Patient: sex F, age 51
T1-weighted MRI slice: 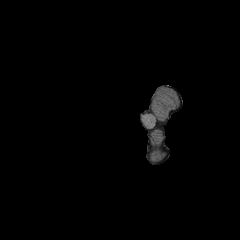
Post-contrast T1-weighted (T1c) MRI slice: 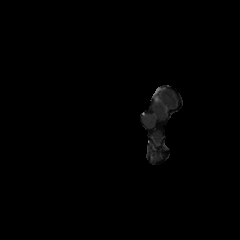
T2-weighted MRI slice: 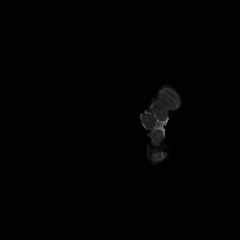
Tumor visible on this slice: no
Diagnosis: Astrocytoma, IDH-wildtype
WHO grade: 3